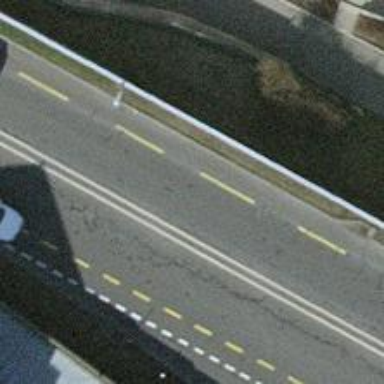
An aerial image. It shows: Secondary road with asphalt surface and dedicated cycle lane.